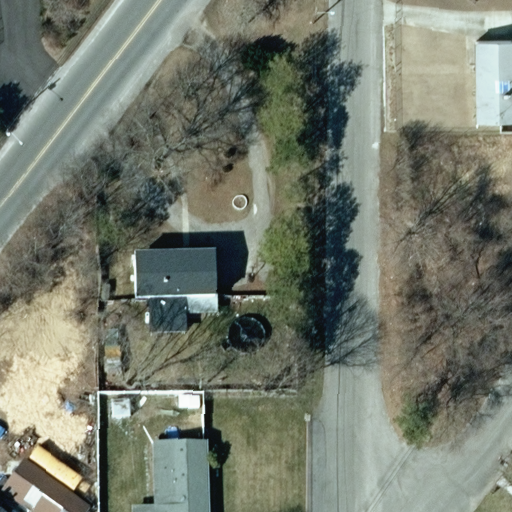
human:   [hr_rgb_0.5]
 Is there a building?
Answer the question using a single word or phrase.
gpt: yes

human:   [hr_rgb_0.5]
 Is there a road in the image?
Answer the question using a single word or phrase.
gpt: yes

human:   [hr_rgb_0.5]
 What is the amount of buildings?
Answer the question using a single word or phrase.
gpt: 4

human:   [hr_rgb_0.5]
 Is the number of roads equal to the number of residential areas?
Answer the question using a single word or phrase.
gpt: no

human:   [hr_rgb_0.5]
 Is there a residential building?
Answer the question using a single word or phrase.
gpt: yes

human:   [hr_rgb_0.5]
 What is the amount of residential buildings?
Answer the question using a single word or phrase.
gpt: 4

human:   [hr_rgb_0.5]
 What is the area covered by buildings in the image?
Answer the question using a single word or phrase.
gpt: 521m2

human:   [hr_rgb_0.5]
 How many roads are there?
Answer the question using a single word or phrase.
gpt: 3

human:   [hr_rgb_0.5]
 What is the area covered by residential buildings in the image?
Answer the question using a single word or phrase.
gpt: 521m2

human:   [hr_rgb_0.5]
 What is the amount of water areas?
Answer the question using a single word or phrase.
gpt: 0

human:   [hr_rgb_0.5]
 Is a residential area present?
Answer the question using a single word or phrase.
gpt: yes

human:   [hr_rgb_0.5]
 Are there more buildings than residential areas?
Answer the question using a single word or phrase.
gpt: yes

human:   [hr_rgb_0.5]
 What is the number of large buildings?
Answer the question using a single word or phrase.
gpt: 0

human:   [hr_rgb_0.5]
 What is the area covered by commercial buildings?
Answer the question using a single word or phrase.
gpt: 0m2

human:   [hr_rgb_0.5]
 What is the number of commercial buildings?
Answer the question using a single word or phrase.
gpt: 0

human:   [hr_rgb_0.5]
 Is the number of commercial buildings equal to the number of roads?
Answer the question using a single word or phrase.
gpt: no

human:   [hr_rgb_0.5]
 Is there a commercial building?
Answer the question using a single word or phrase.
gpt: no

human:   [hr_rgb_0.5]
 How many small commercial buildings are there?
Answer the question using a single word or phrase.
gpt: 0

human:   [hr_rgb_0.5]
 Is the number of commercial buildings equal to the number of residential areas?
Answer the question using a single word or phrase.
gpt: no

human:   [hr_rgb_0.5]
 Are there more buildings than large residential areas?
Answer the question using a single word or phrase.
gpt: yes

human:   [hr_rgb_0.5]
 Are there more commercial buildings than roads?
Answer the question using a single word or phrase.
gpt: no

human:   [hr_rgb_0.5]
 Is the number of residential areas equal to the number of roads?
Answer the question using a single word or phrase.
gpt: no

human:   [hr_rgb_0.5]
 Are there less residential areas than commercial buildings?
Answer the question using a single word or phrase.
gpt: no

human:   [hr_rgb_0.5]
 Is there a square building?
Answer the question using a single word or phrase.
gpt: no

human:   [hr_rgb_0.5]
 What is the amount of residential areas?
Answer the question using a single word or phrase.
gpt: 1

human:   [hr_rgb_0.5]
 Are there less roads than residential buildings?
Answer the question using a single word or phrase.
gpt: yes

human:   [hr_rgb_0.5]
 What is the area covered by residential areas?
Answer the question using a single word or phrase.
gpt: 4525m2

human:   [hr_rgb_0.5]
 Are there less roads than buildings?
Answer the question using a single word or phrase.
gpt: yes

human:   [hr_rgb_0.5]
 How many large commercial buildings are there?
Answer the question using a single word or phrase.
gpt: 0

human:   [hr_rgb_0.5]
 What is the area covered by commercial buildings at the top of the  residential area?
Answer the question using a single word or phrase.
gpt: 0m2

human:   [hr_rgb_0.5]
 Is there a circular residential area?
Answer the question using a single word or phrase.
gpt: no

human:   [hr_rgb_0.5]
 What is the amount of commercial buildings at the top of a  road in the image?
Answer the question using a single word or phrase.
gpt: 0

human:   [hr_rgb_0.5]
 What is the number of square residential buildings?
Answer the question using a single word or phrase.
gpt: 0

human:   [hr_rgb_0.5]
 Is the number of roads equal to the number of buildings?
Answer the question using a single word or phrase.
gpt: no

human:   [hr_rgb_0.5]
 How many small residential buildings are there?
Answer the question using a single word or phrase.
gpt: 1

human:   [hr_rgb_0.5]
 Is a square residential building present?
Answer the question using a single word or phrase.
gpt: no

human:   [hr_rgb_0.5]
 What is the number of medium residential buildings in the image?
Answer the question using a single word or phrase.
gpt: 3

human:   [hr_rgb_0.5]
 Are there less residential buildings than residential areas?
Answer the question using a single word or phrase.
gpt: no

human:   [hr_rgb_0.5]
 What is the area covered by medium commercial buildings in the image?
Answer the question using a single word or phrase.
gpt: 0m2

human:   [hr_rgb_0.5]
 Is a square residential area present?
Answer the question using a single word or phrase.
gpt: no

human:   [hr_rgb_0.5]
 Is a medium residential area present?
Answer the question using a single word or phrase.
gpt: no

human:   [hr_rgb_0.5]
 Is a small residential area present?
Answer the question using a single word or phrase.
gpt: no

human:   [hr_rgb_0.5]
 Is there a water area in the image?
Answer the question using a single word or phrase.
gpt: no

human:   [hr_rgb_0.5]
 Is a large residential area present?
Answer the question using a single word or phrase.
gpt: yes

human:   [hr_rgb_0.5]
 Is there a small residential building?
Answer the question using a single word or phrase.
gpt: yes

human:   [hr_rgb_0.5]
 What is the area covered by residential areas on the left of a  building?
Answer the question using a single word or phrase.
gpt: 0m2

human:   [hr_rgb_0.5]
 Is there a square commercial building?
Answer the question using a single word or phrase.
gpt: no

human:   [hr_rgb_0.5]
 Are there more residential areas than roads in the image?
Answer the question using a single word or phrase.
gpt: no

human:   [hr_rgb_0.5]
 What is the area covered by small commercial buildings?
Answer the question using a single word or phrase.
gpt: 0m2

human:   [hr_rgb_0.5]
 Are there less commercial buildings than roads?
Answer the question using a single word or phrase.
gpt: yes

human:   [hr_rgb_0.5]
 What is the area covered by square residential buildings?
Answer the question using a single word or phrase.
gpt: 0m2

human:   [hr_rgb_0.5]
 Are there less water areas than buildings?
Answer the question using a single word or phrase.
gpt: yes

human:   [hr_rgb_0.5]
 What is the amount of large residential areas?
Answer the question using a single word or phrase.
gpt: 1

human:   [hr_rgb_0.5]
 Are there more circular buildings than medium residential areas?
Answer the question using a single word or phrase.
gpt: no

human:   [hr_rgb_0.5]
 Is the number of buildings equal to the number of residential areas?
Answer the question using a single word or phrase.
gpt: no

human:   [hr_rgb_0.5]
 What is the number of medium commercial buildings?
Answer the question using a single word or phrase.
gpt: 0

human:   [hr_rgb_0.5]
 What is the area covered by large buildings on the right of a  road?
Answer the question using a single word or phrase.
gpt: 0m2

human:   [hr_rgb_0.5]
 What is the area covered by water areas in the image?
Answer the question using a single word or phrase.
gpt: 0m2

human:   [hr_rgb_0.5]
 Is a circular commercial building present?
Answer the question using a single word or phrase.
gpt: no

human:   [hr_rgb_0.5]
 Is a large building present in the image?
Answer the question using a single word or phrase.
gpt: no

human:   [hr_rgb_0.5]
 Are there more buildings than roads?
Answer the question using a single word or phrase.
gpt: yes

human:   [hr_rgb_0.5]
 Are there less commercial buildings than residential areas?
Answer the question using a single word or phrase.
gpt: yes

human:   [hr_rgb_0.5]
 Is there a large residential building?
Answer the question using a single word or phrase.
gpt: no

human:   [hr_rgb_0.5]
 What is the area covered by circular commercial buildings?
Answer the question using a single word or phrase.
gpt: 0m2